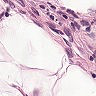
Metastatic tissue present: no